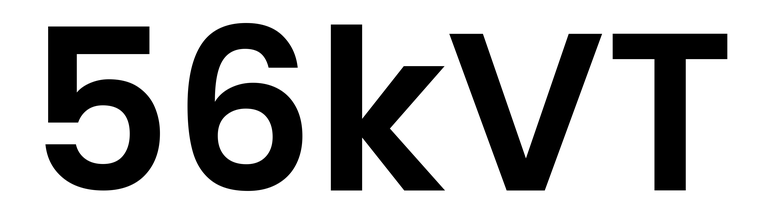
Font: Poppins-SemiBold